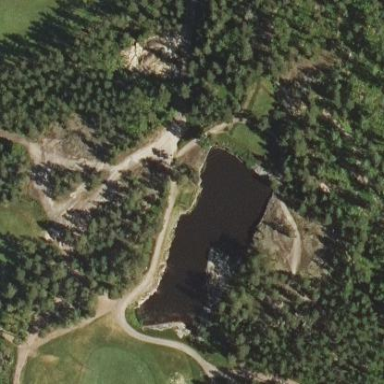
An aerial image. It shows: Water hazard in golf course. The hazard is natural water feature.